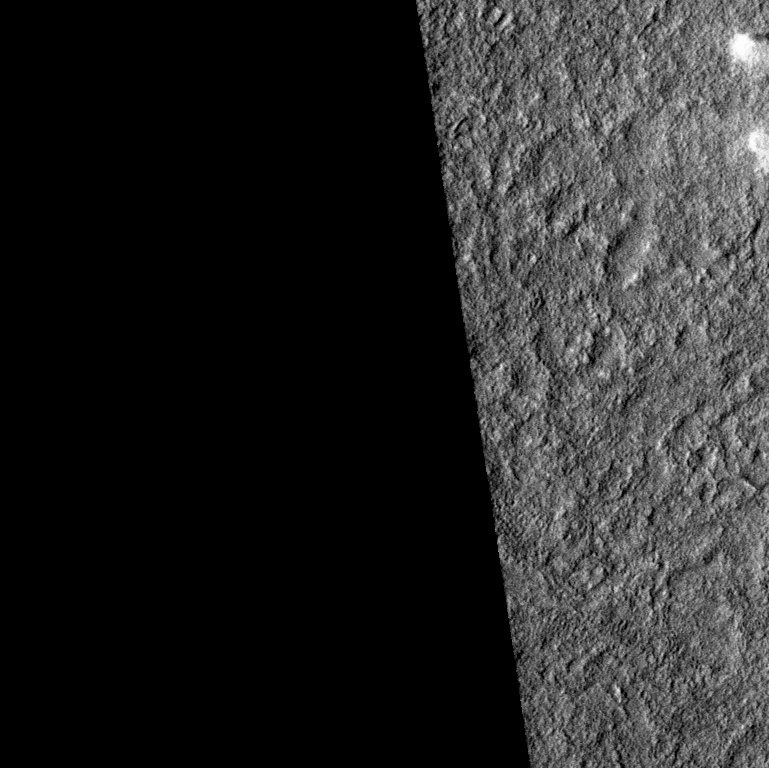
Label: dustdevil